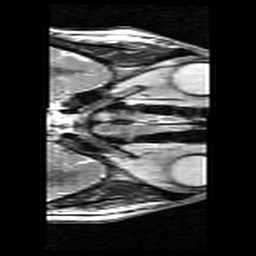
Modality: T2w
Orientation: axial
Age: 34
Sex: female
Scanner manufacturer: siemens
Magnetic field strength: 3 T
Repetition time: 7 s
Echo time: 0.085 s